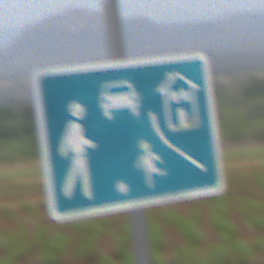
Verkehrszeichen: BeginnVerkehrsberuhigterBereich
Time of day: Midday
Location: Outdoor (Nature)
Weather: PartlyCloudy
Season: NotSpecified
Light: Natural